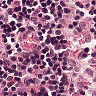
Metastatic tissue present: no